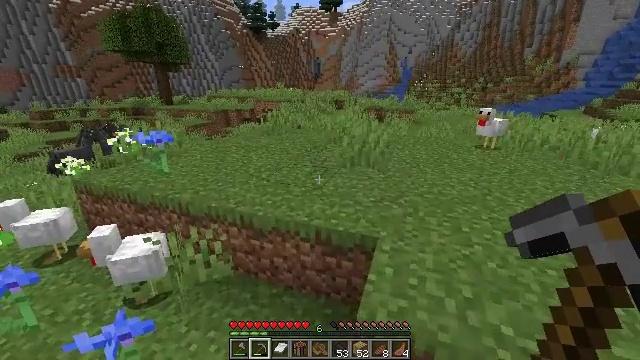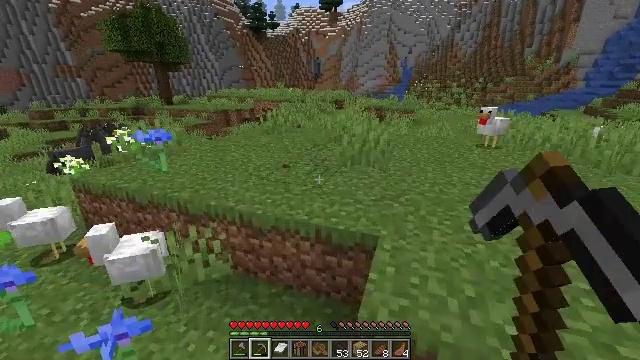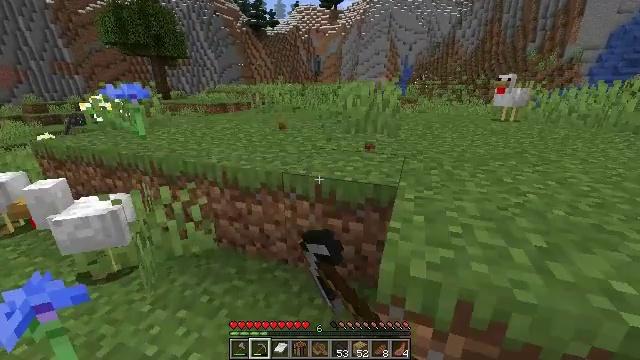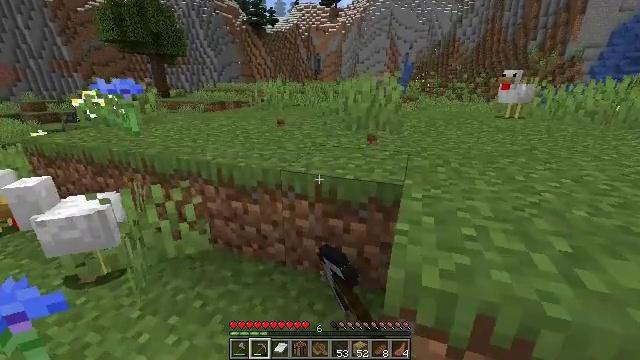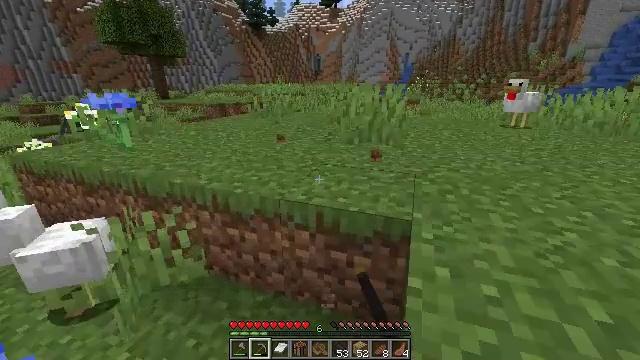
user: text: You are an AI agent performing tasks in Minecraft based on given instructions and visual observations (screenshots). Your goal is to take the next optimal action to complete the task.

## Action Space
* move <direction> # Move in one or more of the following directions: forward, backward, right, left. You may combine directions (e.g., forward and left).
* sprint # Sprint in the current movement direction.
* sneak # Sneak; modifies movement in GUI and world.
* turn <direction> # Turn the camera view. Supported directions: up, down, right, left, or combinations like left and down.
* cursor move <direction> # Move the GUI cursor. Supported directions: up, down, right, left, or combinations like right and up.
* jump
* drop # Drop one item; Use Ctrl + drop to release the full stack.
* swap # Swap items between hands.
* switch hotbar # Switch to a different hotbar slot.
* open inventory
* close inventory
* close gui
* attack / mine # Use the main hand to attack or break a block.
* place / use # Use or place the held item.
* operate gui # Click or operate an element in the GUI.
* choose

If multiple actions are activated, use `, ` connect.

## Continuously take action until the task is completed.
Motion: motion action
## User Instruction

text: Collect a cornflower for blue dye.
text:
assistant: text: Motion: move forward, attack / mine, jump
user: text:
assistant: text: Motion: move forward, attack / mine, jump
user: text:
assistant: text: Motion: move forward, attack / mine, jump
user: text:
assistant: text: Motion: move forward, jump
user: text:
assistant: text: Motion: jump